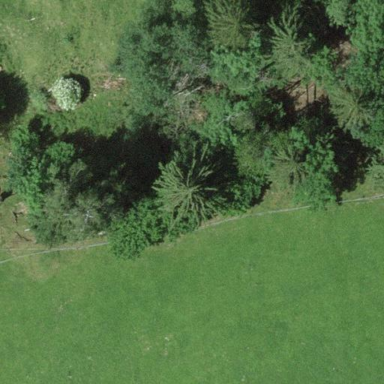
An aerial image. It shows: Mixed leaf-type forest area.